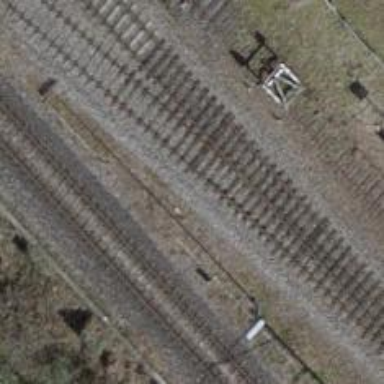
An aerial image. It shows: Railway track with single rail.